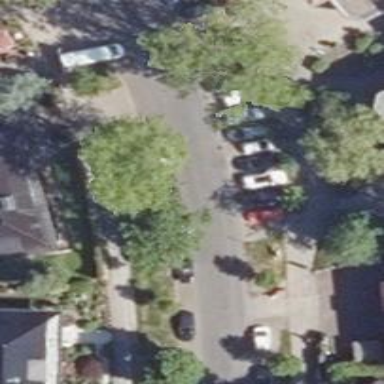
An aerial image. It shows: Residential road with asphalt surface. There is lane for parking on the right and sidewalk with sett surface on the right side.